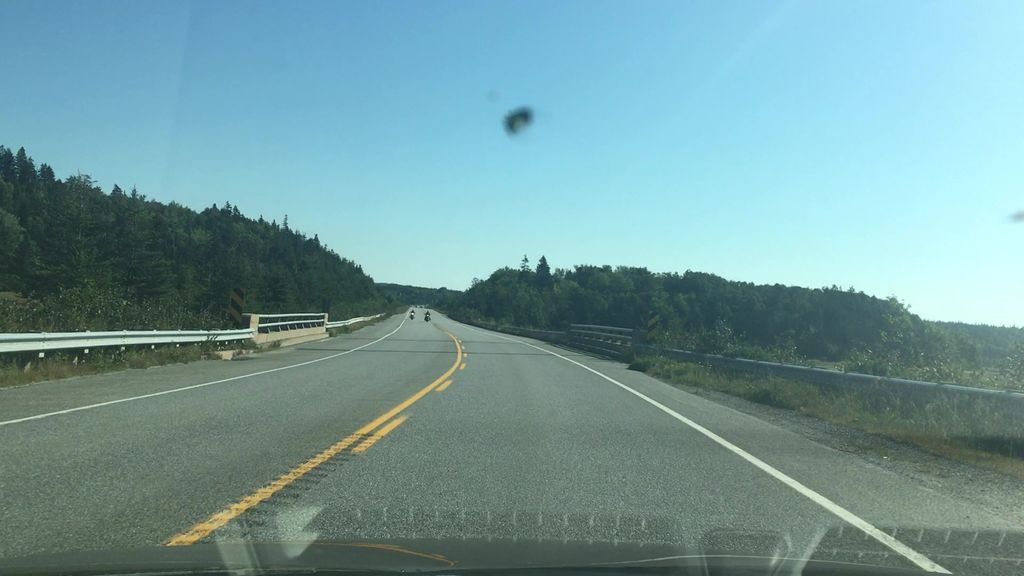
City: halifax